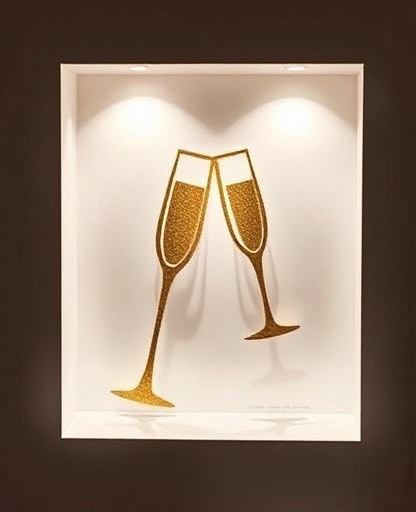
Category: Congratulations